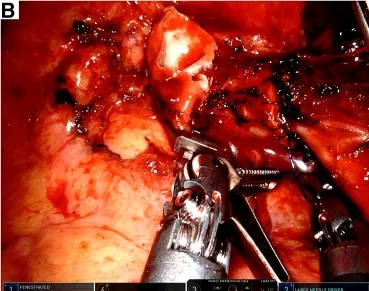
Intraoperative view. (B) Tracheal anastomosis was completed with a running suture.
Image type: medical_photograph (other_medical_photograph)